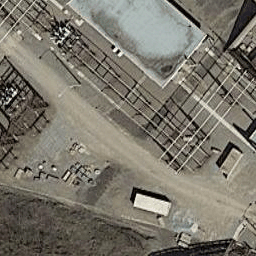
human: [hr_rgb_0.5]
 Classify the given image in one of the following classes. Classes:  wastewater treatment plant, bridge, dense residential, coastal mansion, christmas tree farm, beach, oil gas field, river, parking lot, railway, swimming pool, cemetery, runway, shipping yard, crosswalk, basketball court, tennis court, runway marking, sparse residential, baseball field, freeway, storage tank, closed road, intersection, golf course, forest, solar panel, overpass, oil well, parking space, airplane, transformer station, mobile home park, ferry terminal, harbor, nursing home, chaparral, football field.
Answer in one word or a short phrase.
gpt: transformer station